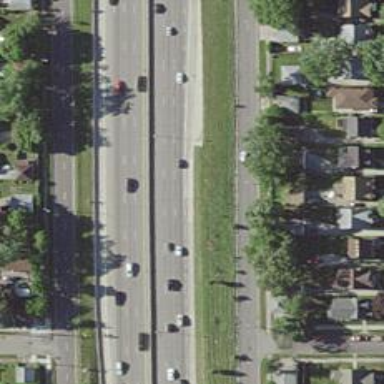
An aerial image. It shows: Asphalt motorway.